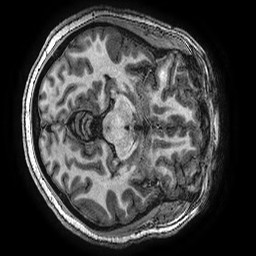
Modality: T1w
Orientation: axial
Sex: female
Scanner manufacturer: ge
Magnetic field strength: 3 T
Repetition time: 0.00766 s
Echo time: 0.003476 s